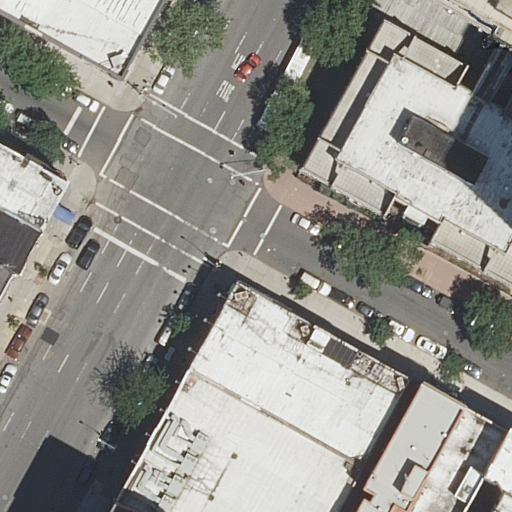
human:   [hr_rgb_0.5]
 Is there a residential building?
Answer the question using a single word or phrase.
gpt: yes

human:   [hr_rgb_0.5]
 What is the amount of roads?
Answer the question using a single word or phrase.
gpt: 2

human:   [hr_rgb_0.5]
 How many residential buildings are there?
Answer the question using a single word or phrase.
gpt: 11

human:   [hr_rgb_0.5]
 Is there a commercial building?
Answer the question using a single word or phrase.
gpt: no

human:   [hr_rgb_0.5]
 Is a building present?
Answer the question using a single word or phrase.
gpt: yes

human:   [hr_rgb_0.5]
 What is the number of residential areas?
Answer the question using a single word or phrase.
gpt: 1

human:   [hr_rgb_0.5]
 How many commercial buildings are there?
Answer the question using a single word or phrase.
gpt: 0

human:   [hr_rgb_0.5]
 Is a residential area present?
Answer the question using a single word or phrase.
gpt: yes

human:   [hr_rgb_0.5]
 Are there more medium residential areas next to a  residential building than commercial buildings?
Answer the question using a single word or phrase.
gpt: no

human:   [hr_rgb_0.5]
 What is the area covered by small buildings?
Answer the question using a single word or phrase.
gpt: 157m2

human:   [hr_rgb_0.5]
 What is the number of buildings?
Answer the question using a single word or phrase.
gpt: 11

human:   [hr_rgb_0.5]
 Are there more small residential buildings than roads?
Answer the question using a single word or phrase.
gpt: no

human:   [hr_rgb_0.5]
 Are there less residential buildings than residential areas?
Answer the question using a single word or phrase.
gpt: no

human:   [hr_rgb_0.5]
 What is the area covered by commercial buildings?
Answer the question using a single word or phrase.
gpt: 0m2

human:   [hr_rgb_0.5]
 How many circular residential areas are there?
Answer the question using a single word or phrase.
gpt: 0

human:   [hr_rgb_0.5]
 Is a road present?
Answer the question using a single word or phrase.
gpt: yes

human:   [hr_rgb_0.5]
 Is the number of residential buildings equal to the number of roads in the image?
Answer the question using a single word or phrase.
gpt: no

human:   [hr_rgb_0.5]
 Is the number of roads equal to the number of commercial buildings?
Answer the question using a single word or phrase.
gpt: no

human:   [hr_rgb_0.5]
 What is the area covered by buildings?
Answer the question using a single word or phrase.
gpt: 4601m2

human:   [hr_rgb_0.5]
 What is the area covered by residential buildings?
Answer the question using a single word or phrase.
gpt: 4601m2

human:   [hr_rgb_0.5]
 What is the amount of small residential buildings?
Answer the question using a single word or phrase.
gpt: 2

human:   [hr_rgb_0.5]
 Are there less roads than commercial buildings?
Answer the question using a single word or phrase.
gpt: no

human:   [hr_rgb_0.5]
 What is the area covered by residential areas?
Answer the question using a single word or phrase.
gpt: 1677m2

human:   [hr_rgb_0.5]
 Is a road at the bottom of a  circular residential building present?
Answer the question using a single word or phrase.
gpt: no

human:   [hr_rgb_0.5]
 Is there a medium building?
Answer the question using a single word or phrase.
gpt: yes

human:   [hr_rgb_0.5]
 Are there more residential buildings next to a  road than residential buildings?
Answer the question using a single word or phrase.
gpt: no

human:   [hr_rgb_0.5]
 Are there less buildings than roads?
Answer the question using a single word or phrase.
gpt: no

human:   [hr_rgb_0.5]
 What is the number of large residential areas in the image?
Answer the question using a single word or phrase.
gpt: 1

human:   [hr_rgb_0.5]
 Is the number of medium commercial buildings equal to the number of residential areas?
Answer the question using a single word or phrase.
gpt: no

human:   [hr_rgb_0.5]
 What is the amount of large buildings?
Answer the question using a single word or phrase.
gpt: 3

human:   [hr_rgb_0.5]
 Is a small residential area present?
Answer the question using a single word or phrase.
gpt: no

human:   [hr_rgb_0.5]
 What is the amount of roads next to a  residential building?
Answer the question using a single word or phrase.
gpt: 2

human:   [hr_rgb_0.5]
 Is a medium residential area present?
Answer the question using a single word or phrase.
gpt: no

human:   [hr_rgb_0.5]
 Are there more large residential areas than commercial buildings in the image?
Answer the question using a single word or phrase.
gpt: yes

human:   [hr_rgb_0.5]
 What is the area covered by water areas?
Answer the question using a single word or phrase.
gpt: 0m2

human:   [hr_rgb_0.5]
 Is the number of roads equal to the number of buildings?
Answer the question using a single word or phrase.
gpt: no

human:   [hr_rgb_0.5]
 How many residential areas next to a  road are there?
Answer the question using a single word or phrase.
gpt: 1

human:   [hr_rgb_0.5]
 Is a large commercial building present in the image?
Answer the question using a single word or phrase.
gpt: no

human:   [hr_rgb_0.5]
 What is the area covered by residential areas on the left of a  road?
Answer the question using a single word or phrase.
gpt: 0m2

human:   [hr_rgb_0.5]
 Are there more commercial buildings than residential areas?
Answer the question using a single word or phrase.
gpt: no

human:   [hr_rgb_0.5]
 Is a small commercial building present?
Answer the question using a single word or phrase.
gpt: no

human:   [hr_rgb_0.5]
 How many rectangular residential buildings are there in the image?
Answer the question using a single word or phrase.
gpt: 5

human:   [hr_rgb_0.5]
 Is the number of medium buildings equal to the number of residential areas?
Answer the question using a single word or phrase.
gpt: no

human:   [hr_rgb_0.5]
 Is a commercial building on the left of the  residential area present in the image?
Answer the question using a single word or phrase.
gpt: no

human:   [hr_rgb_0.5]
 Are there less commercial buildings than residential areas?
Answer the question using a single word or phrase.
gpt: yes

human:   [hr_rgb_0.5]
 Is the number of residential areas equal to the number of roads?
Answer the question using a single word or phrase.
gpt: no

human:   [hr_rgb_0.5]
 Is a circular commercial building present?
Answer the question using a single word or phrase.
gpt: no

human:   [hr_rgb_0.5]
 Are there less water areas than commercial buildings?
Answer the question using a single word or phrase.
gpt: no

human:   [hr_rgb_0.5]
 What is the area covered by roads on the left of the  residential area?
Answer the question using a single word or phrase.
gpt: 0m2

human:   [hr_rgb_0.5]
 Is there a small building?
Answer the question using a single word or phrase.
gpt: yes

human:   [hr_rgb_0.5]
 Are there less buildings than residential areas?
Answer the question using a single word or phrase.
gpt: no

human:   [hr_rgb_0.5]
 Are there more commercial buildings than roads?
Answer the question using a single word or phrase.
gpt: no

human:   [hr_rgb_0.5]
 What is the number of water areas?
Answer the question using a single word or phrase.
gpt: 0

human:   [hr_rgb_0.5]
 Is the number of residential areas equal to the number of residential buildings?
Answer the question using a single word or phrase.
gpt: no

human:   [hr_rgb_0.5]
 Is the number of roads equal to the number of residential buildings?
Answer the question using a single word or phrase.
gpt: no

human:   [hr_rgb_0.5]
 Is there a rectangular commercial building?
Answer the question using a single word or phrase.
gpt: no

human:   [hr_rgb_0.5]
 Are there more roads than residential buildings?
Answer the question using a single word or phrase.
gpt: no

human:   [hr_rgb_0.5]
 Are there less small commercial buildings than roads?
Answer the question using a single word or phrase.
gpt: yes

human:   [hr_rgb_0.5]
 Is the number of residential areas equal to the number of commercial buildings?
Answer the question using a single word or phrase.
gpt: no

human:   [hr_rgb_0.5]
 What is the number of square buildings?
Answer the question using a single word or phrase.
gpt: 0

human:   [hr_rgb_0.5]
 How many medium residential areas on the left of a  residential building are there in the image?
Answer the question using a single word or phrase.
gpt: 0

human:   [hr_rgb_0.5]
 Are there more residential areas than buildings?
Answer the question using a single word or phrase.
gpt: no

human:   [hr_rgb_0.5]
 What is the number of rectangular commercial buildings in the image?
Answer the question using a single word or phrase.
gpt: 0

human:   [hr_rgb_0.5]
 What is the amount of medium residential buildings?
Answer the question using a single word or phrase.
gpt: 6